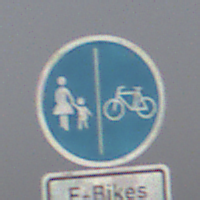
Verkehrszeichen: GetrennterRadUndGehwegRadwegRechts
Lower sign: BesondereFahrzeugeUndTransportgueter13
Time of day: MorningAfternoon
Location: Outdoor (Nature)
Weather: PartlyCloudy
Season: NotSpecified
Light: Natural